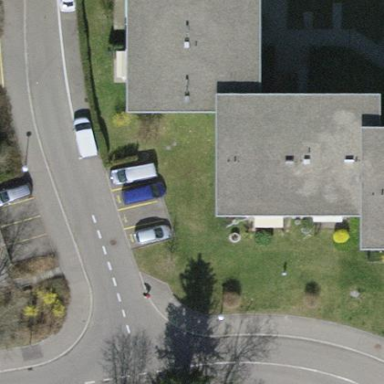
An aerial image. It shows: Flat-roofed apartment building.